Interaction volume radius: 5 \u00c5
Interaction volume height: 35 \u00c5
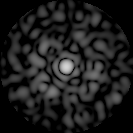
Disorder parameter: 0.8295